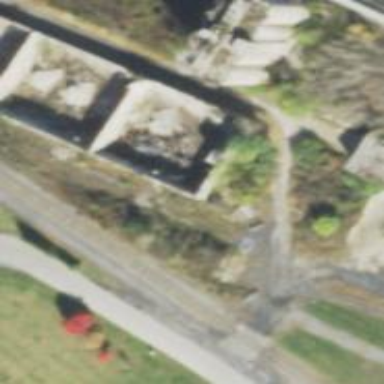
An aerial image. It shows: Disused railway spur.